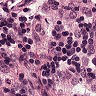
Metastatic tissue present: yes